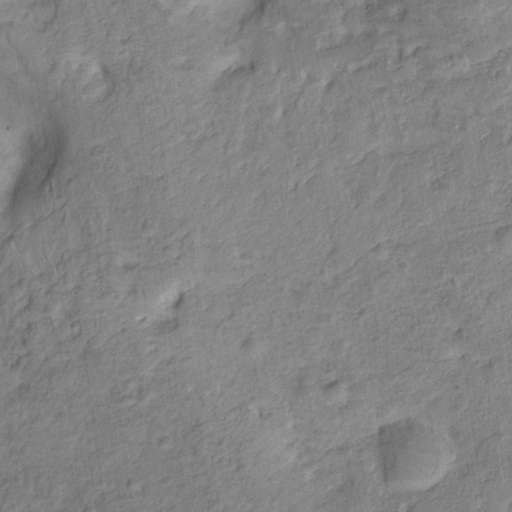
Objects detected: cone, cone, cone